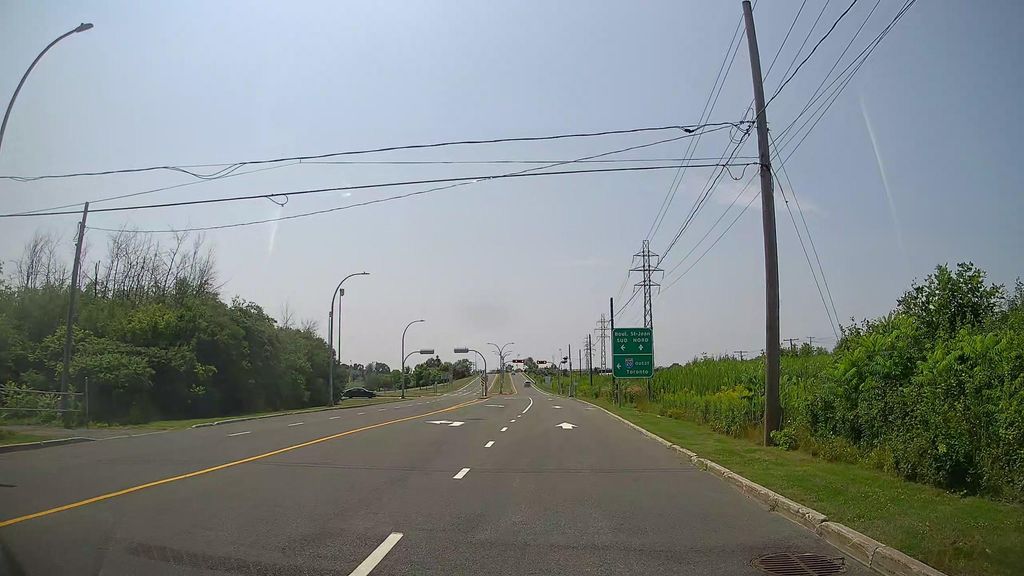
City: montreal